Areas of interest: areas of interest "Comprehensive Gymnasium"
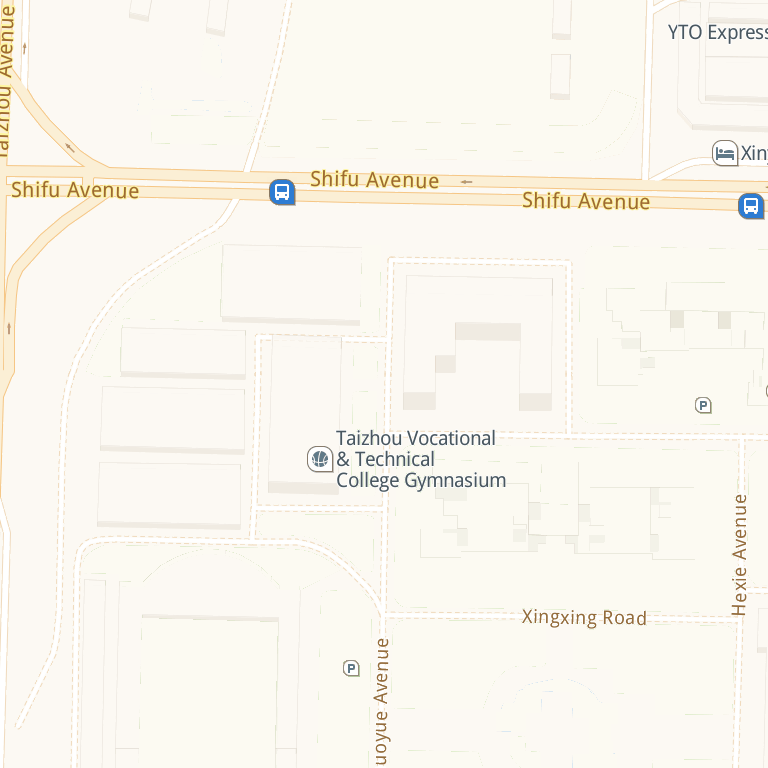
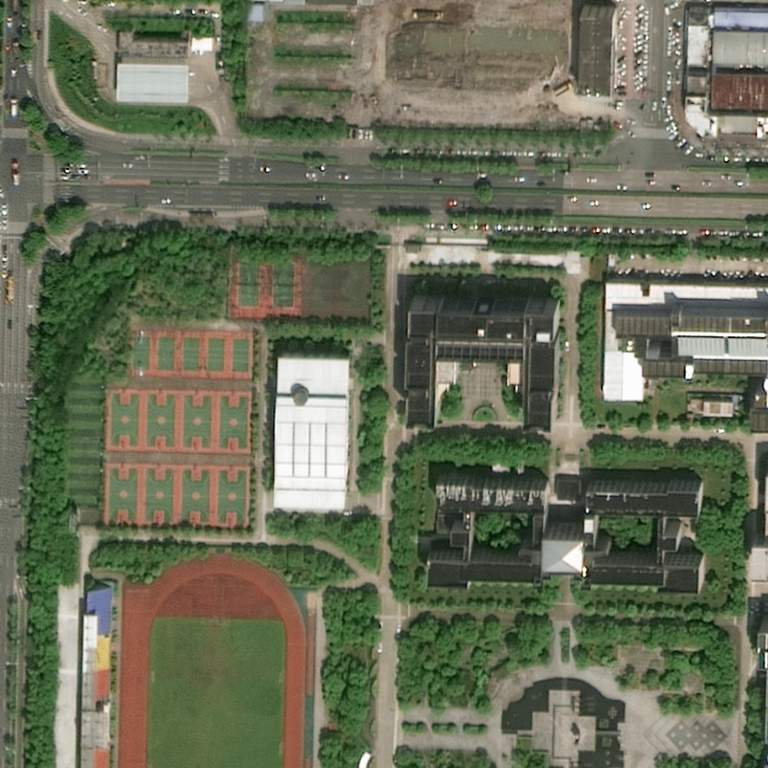